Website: bh-photo
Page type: orders-overview
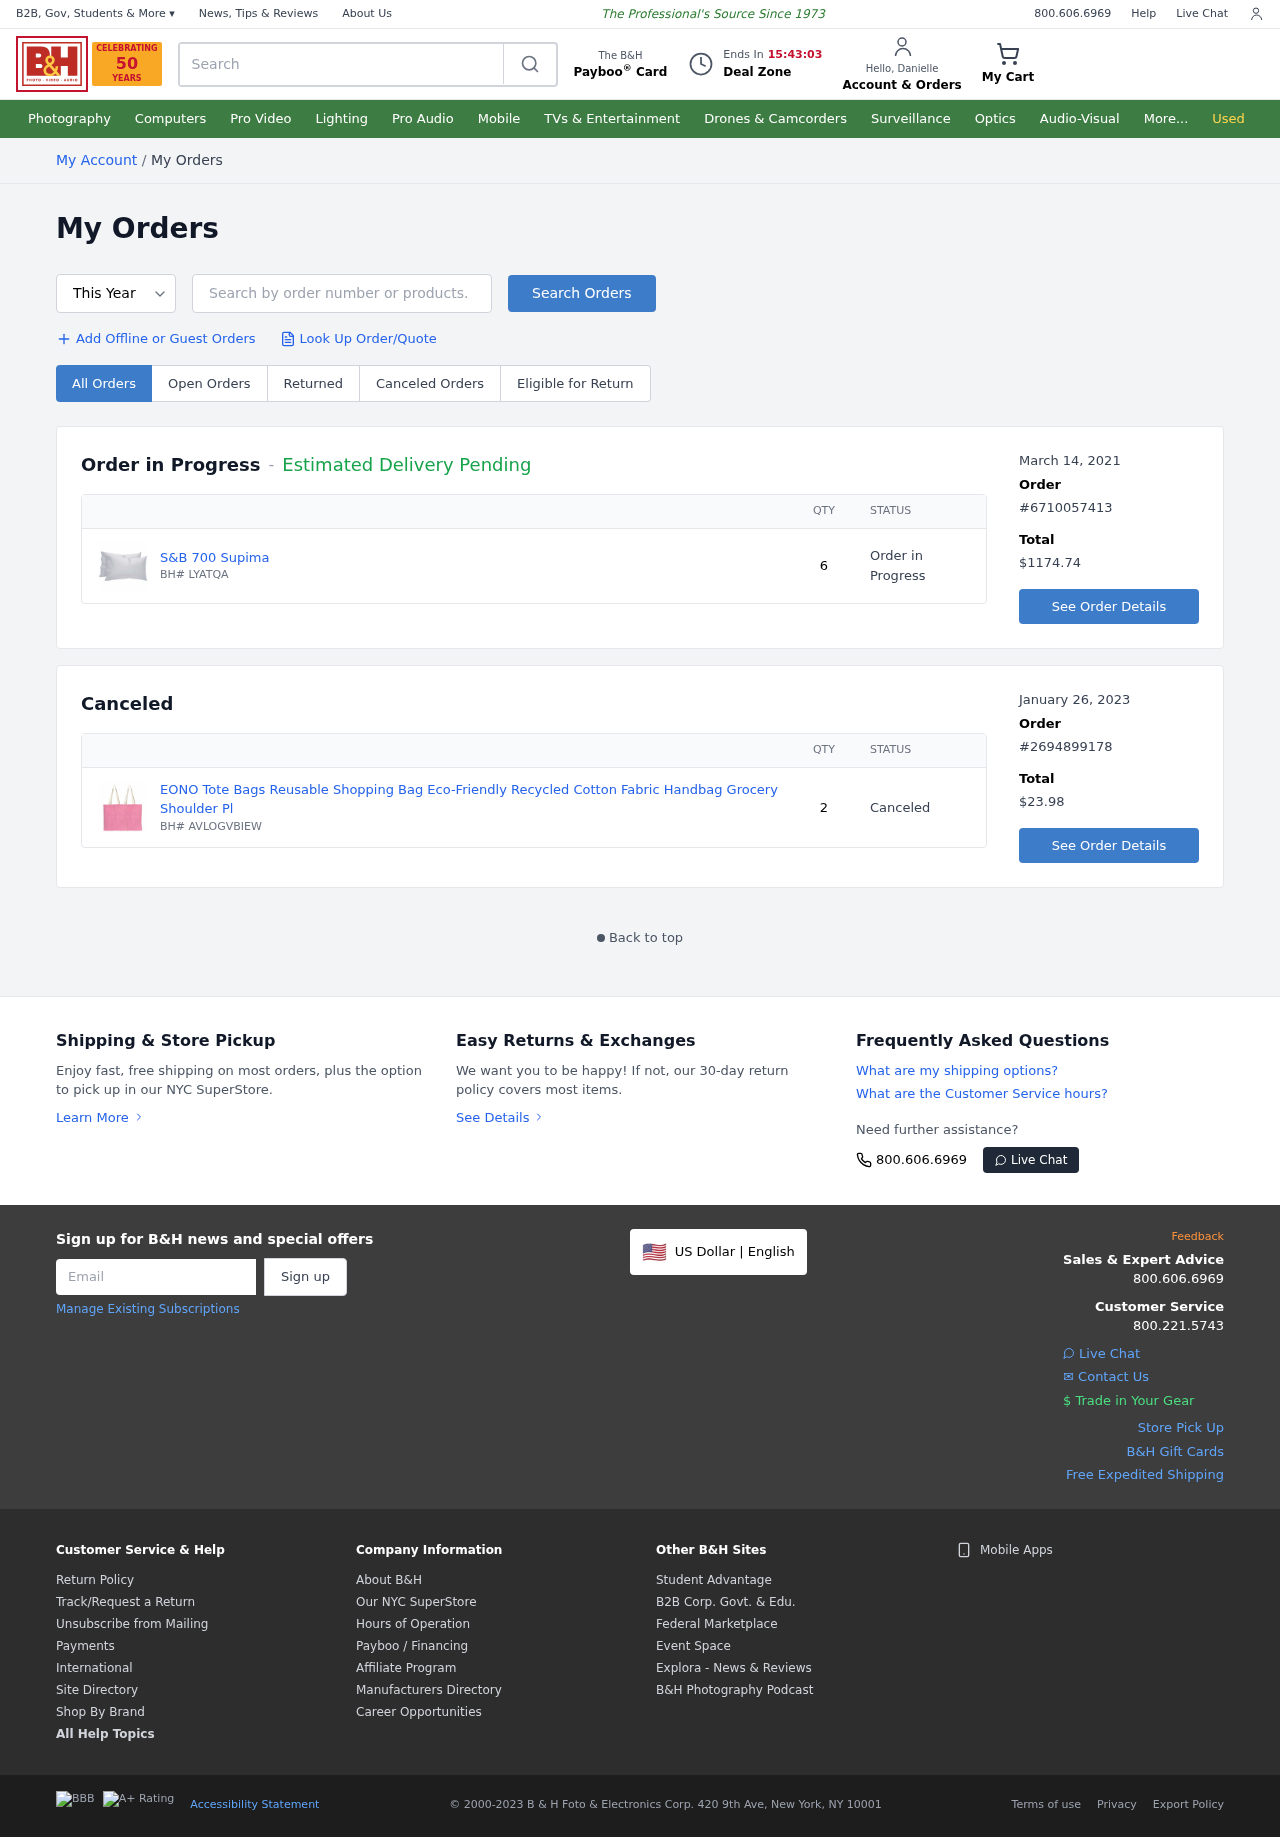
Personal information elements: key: PII_FIRSTNAME
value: Danielle
Product elements: key: PRODUCT1_NAME
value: S&B 700 Supima
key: PRODUCT1_QUANTITY
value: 6
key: PRODUCT2_NAME
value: EONO Tote Bags Reusable Shopping Bag Eco-Friendly Recycled Cotton Fabric Handbag Grocery Shoulder Pl
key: PRODUCT2_QUANTITY
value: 2
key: PRODUCT1_SKU
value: BH# LYATQA
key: PRODUCT2_SKU
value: BH# AVLOGVBIEW
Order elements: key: ORDER_DATE
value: March 14, 2021
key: ORDER_ID
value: #6710057413
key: ORDER_TOTAL
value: $1174.74
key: ORDER_DATE2
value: January 26, 2023
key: ORDER_ID2
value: #2694899178
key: ORDER_TOTAL2
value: $23.98
Search elements: key: HEADER_SEARCH
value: Search
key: SEARCH_ORDERS
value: Search by order number or products.